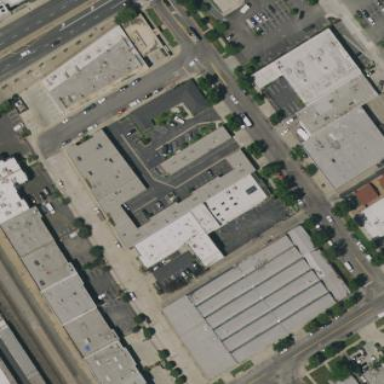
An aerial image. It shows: Commercial building.